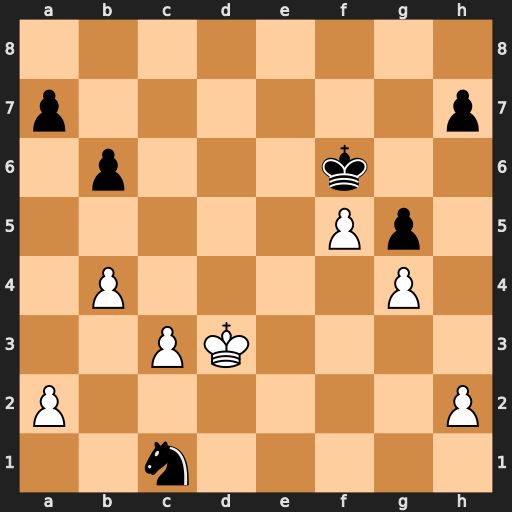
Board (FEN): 8/p6p/1p3k2/5Pp1/1P4P1/2PK4/P6P/2n5
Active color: w
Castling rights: -
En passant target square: -
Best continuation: Kd2 Nxa2 b5